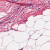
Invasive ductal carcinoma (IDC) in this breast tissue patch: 0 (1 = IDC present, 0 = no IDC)